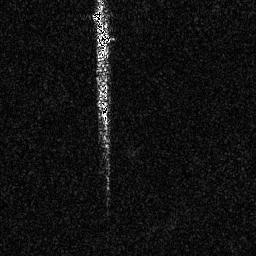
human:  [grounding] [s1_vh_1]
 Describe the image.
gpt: In the satellite image, there is  <ref>1 medium ship </ref> <box>[[34, 4, 43, 17, 0]]</box> located at top.